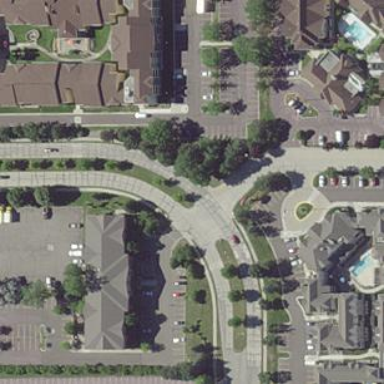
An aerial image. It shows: Unclassified road with separate sidewalk.